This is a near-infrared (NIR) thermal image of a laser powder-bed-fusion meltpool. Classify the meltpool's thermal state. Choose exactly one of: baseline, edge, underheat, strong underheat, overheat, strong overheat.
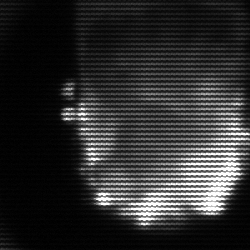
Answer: baseline